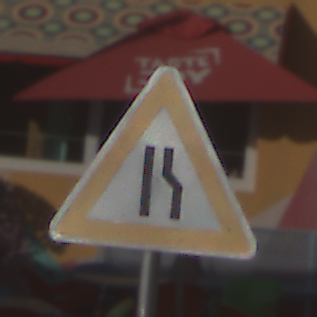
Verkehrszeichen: EinseitigVerengteFahrbahnRechts
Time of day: MorningAfternoon
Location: Outdoor (Special)
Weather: PartlyCloudy
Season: NotSpecified
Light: Natural